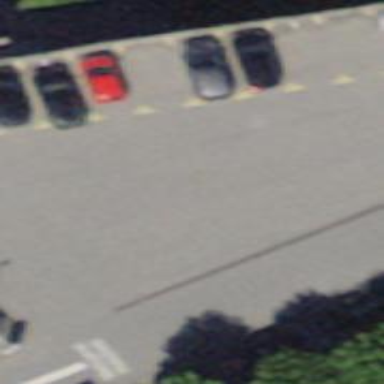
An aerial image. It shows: Parking area with surface.